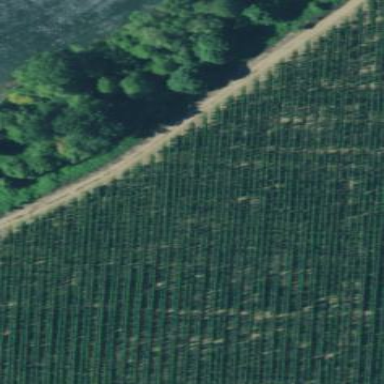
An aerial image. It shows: Orchard.